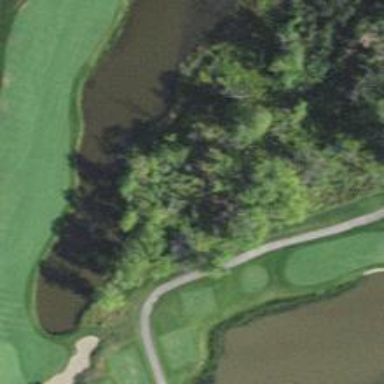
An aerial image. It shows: Water hazard on golf course.